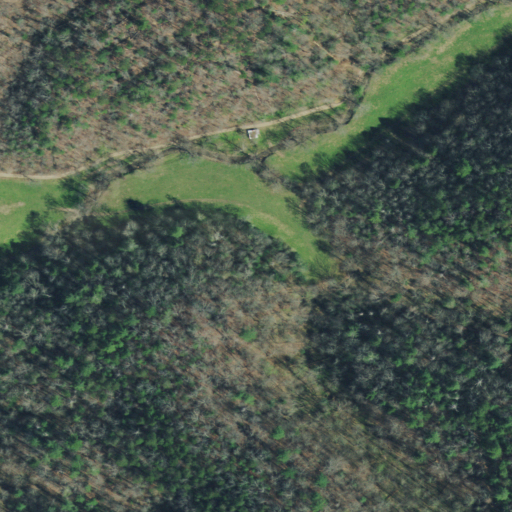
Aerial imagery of valley in Tennessee named Chestnut Cove containing deciduous forest, mixed forest, evergreen forest, pasture, and low intensity development